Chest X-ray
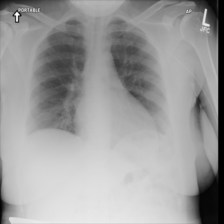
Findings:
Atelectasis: negative
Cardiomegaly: negative
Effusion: negative
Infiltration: negative
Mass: negative
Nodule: negative
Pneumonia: negative
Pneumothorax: negative
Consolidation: negative
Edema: negative
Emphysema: negative
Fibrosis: negative
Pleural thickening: negative
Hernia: negative